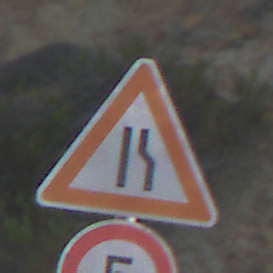
Verkehrszeichen: EinseitigVerengteFahrbahnRechts
Zusatzzeichen unten: Geschwindigkeit5
Umgebung: Outdoor, Nature
Tageszeit: MorningAfternoon
Wetter: Clear
Licht: Natural
Jahreszeit: NotSpecified
Kontrast: HighContrast